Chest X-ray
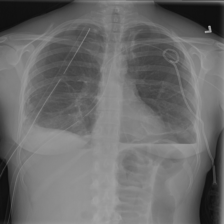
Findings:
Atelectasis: negative
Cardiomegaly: negative
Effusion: negative
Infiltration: negative
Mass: negative
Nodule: negative
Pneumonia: negative
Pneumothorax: positive
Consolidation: negative
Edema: negative
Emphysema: negative
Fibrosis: negative
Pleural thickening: negative
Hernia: negative